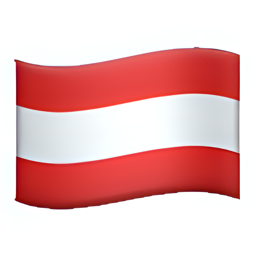
Name: flag for austria
Emoji: 🇦🇹
Group: Flags
Sub-group: country-flag